Field crop: maize
Growth stage: 2
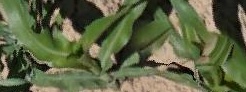
Species: maize